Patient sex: M
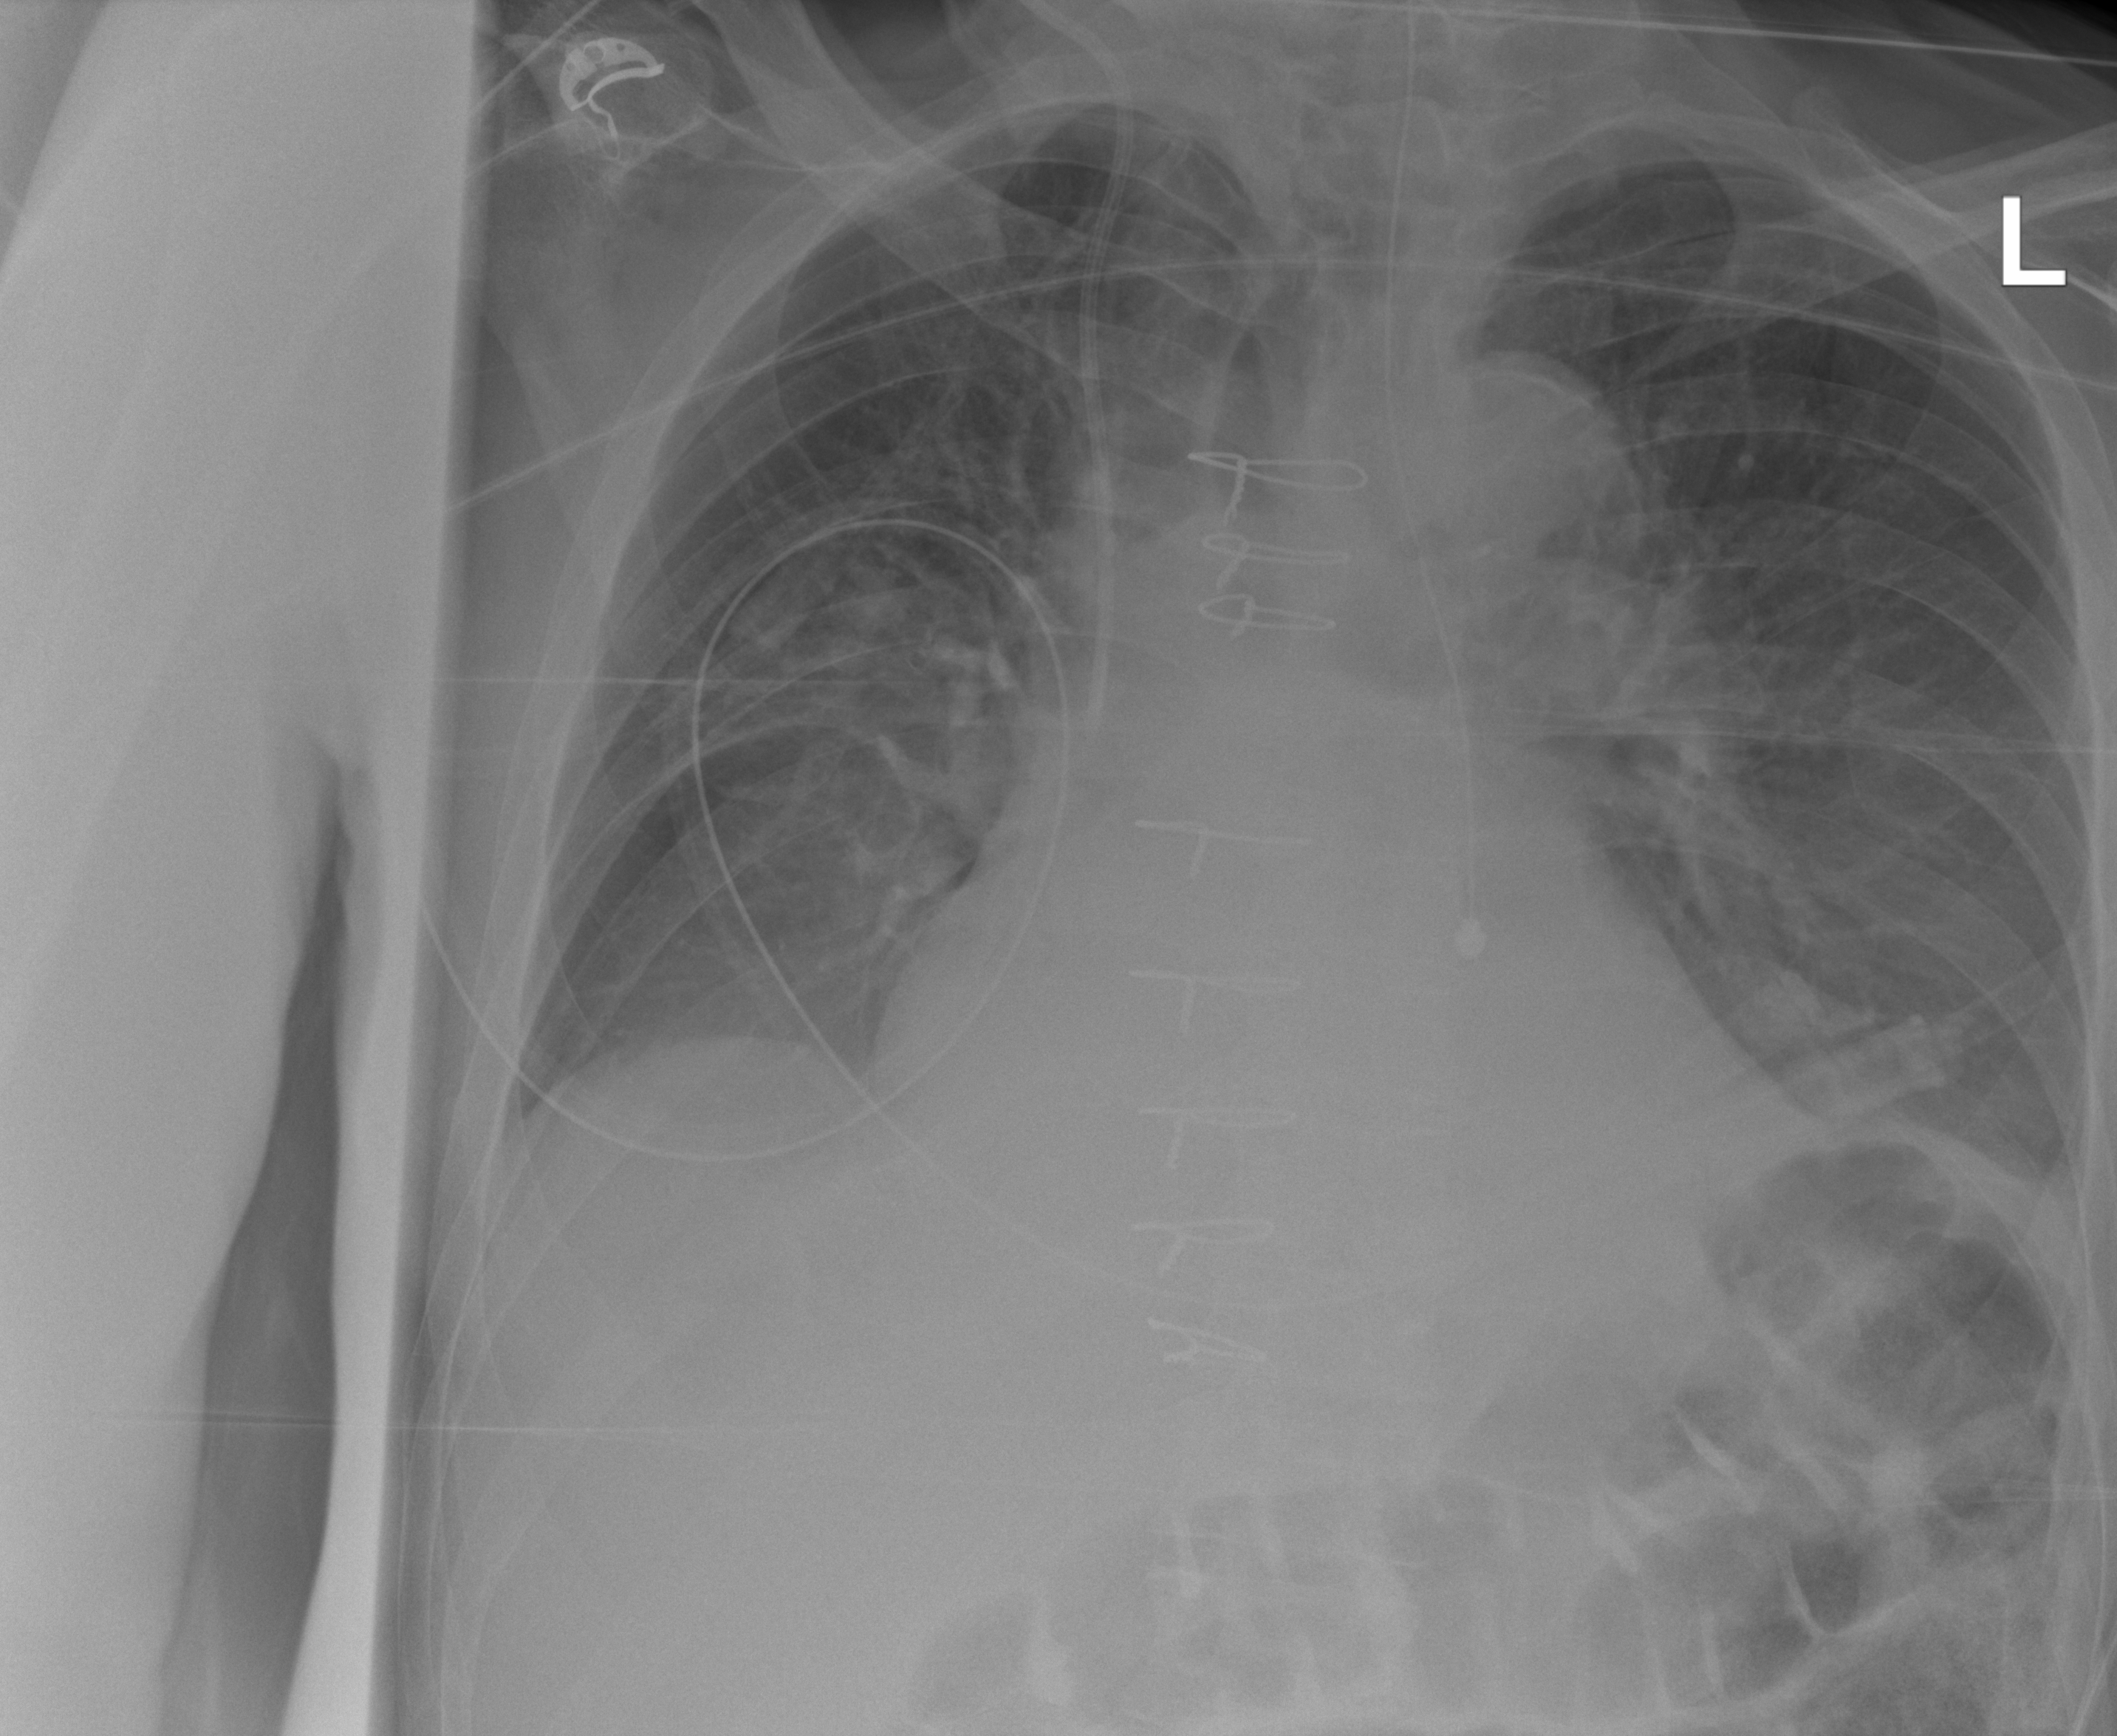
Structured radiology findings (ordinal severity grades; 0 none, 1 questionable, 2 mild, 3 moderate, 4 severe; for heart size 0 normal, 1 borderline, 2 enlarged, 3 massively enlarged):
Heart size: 2
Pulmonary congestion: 2
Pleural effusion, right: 1
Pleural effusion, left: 2
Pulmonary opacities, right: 0
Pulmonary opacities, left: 0
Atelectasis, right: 0
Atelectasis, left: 0